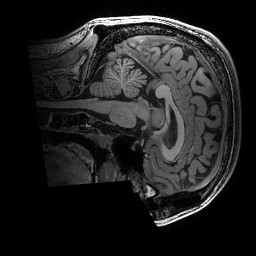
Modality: T1w
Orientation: sagittal
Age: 19
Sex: male
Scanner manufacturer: ge
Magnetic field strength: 3 T
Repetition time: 0.007 s
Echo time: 0.00342 s